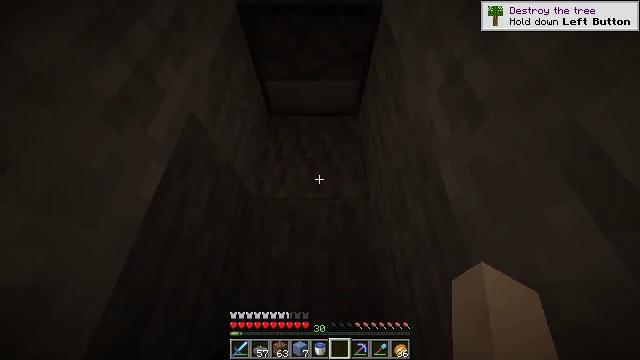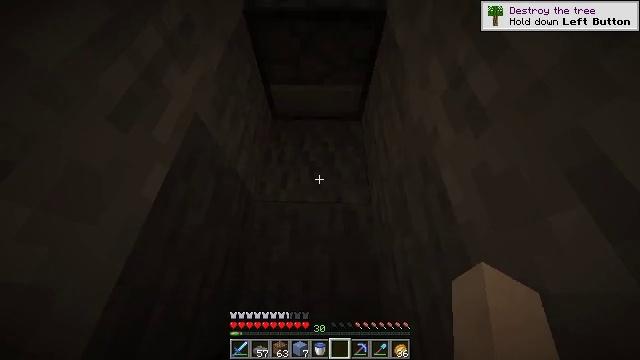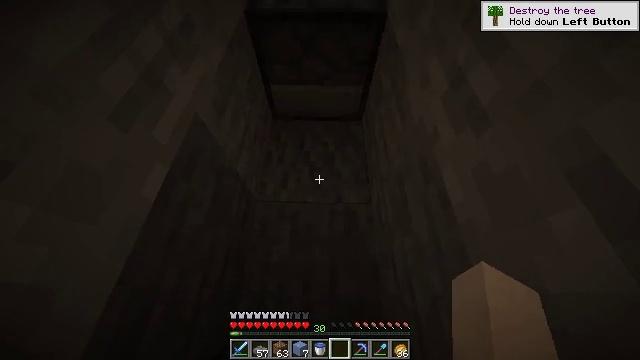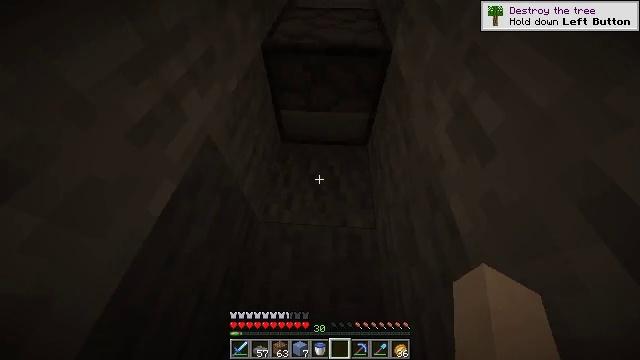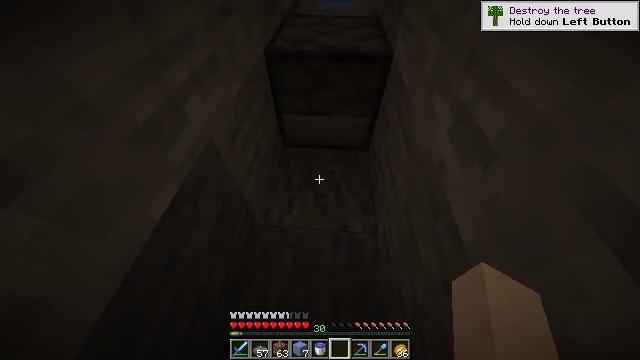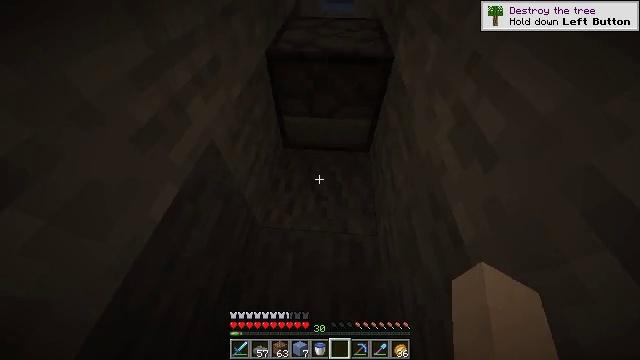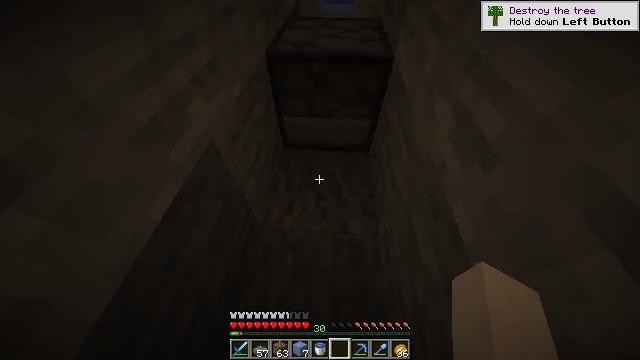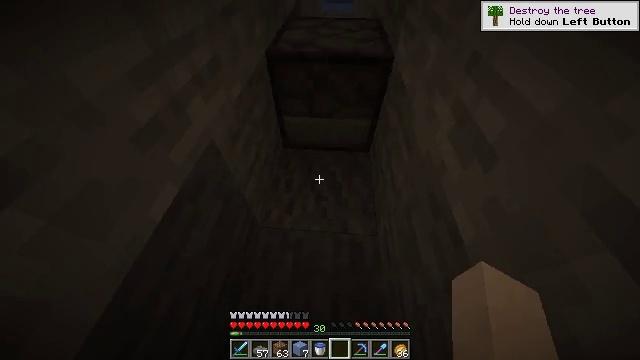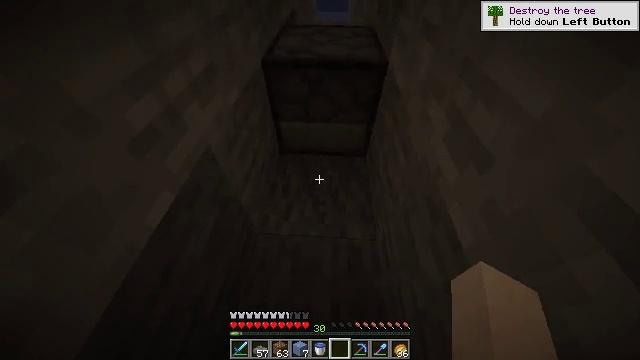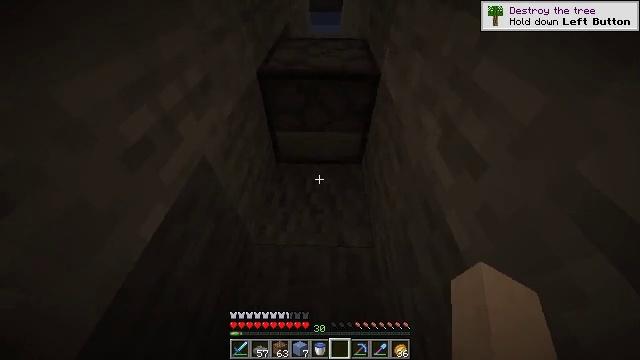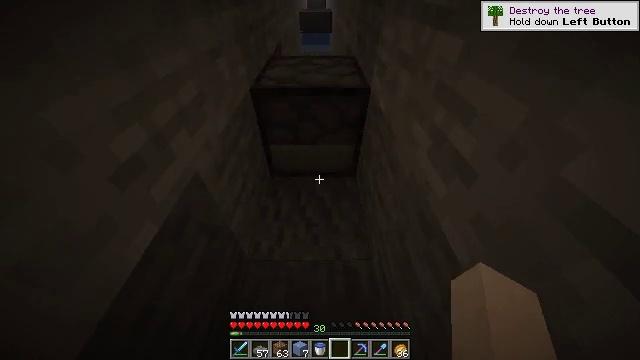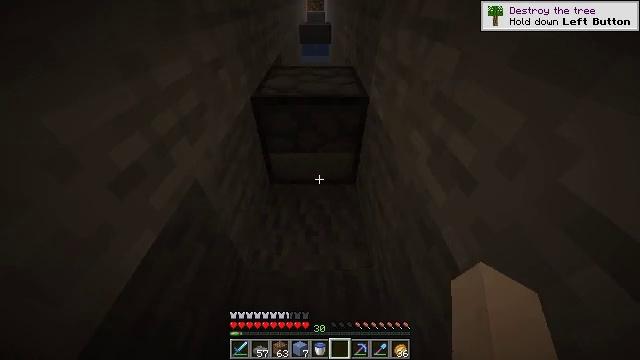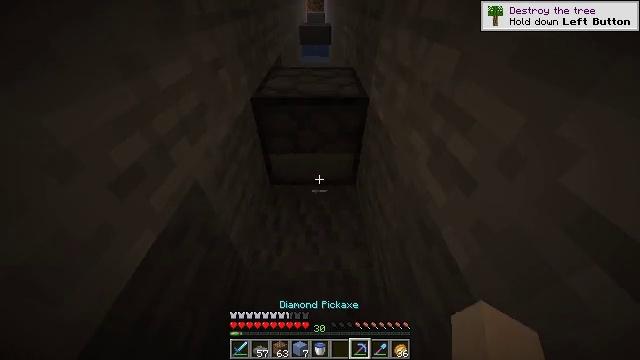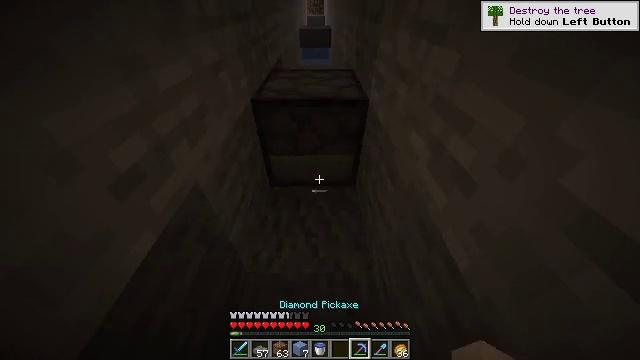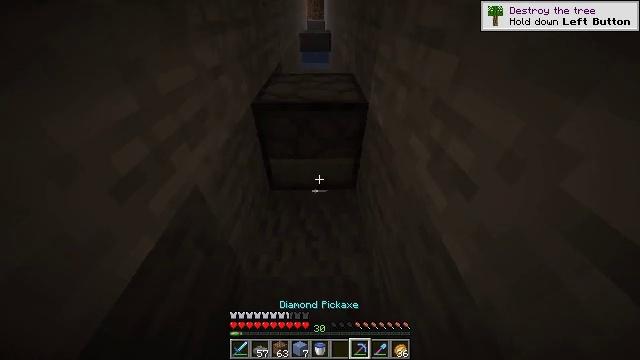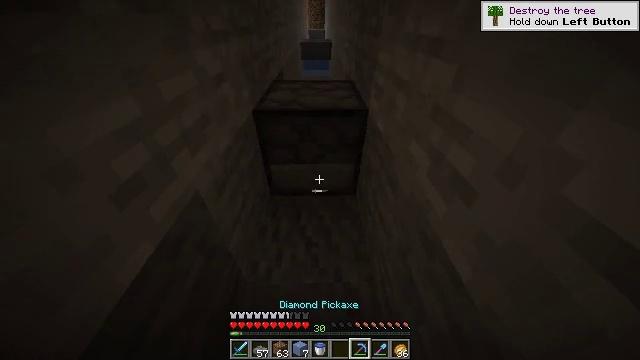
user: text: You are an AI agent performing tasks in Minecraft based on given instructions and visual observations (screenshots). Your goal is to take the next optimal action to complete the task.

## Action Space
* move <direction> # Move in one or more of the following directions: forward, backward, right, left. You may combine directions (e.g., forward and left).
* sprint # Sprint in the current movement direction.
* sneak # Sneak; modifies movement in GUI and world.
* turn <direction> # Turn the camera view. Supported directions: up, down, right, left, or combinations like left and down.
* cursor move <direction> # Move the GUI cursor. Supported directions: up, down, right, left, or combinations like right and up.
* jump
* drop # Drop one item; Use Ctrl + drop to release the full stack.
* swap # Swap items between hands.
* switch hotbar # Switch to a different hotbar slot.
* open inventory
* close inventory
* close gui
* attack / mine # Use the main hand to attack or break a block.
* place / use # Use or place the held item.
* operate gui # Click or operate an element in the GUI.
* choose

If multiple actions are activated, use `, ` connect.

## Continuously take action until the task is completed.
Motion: motion action
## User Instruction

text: Recycle the dropper by mining it.
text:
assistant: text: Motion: turn left and up
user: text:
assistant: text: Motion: no_op
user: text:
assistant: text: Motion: turn left and up
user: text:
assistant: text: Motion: turn up
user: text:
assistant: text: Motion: no_op
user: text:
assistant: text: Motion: no_op
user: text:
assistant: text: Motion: no_op
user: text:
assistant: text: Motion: turn right and up
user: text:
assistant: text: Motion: turn right and up
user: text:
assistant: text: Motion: turn right and up
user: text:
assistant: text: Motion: turn up
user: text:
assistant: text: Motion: no_op
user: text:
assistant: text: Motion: no_op
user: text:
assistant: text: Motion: no_op
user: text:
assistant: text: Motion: turn up
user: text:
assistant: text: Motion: move forward, turn up
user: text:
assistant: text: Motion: move forward
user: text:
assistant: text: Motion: move forward, turn up
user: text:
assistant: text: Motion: move forward
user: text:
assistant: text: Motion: attack / mine
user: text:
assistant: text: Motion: attack / mine
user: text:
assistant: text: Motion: attack / mine
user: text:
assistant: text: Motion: attack / mine
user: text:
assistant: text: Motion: attack / mine
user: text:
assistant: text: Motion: attack / mine
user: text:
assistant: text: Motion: no_op
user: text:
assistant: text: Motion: no_op
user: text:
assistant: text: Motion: attack / mine
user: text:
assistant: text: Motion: attack / mine
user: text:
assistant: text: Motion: no_op